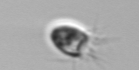
Label: Balanion